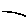
Label: line